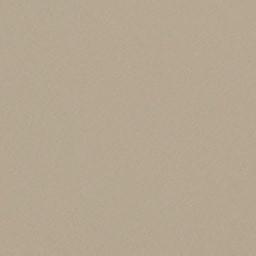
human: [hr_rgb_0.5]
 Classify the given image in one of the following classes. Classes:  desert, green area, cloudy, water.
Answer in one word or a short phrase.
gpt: desert